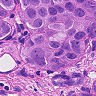
Metastatic tissue present: yes